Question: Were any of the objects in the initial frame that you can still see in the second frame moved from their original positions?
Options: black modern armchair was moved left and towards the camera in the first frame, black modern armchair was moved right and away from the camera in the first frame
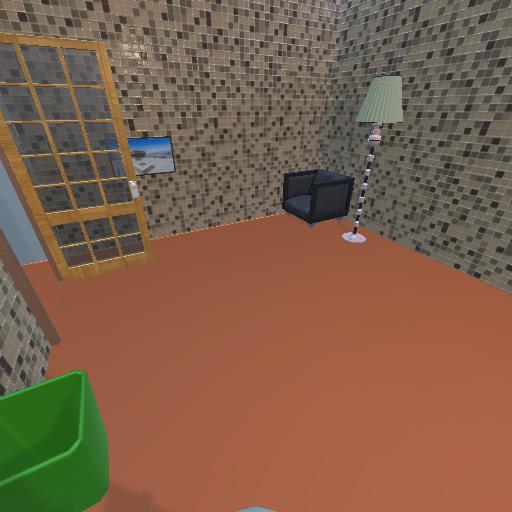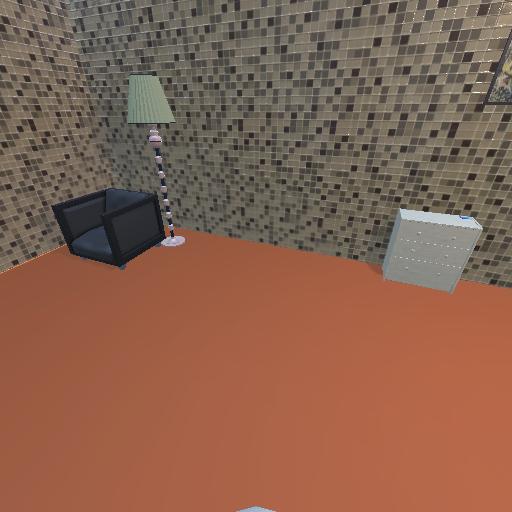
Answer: black modern armchair was moved left and towards the camera in the first frame